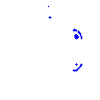
Particle: electron